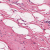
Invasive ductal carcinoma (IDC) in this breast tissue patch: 0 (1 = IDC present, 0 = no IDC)